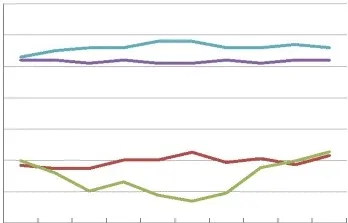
rSO2 and BIS values after ligation of the IJV. Changes in regional cerebral oxygen saturation (rSO2) and bispectral index (BIS) 10 min after the internal jugular vein (IJV) ligation are shown.
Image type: chart (chart)